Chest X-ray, PA view. Patient: 39 years old, sex F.
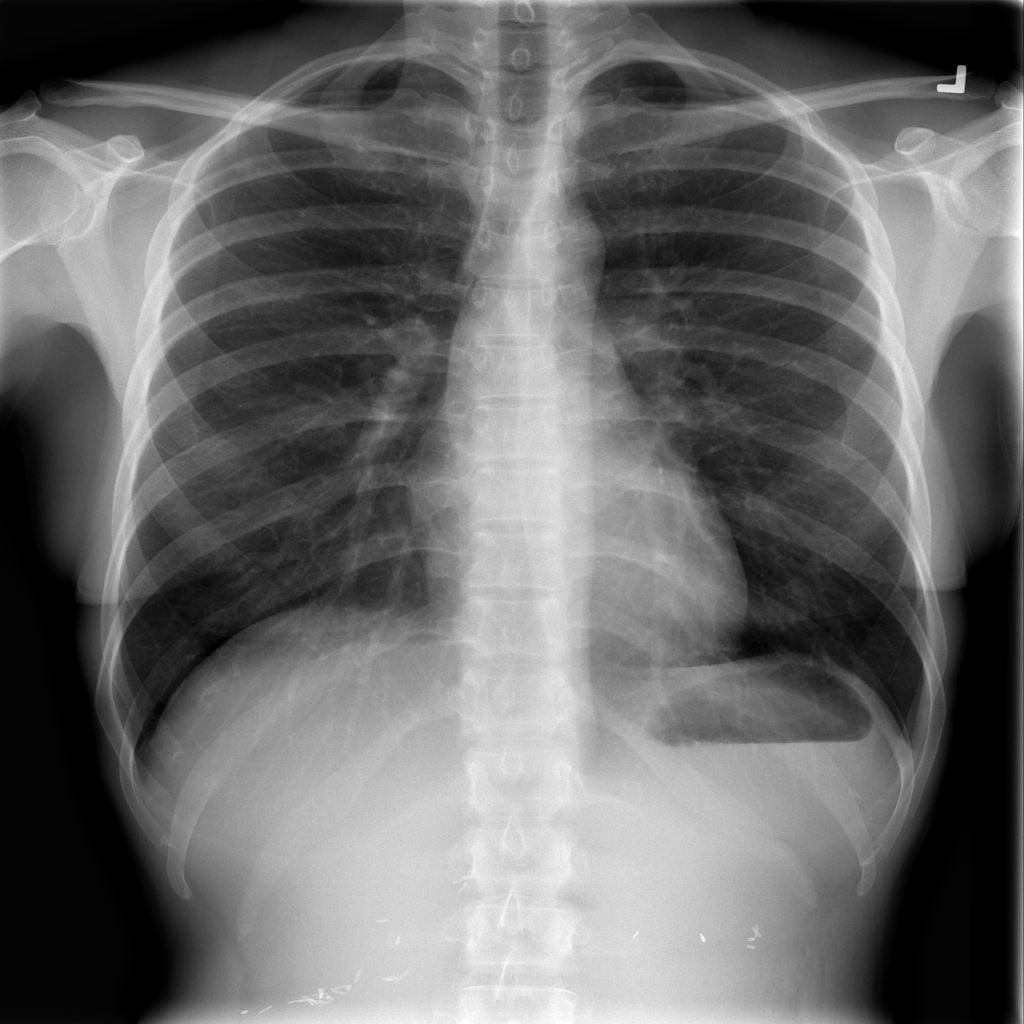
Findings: No Finding